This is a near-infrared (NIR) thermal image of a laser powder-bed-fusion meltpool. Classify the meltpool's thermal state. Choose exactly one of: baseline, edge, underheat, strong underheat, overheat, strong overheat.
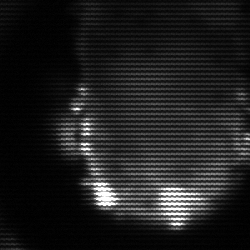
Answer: baseline